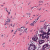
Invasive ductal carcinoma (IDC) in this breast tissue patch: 0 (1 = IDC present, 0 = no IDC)